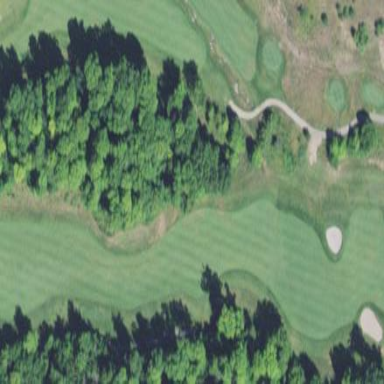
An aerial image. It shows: Golf fairway surrounded by grass.